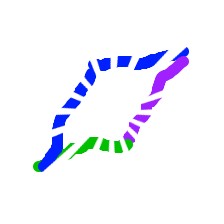
Shape: parallelogram